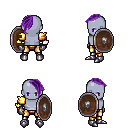
a pixel art fantasy rpg character, male body template, dark elf, purple skin, gold arm armor, gold greaves, purple long mohawk hairstyle, metal gloves, metal boots, shield, four views (front, back, left, right), 2x2 character sprite sheet, small pixel art, hard edges, no anti-aliasing